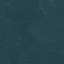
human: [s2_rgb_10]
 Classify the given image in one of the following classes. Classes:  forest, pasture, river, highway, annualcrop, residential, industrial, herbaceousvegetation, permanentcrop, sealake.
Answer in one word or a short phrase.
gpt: Forest